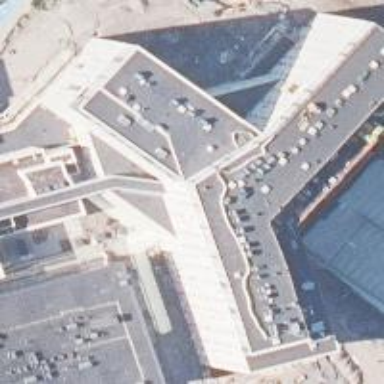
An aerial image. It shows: Hospital building.